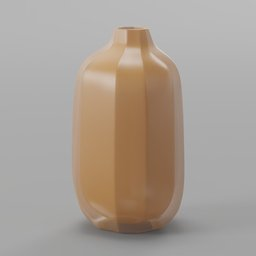
Label: decoration